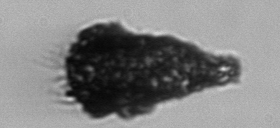
Label: Tintinnopsis